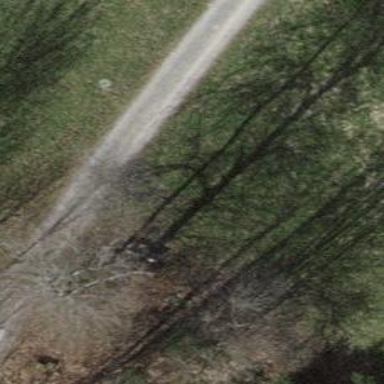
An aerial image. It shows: Brown bench.